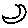
Label: moon